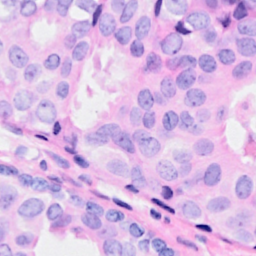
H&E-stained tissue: Breast